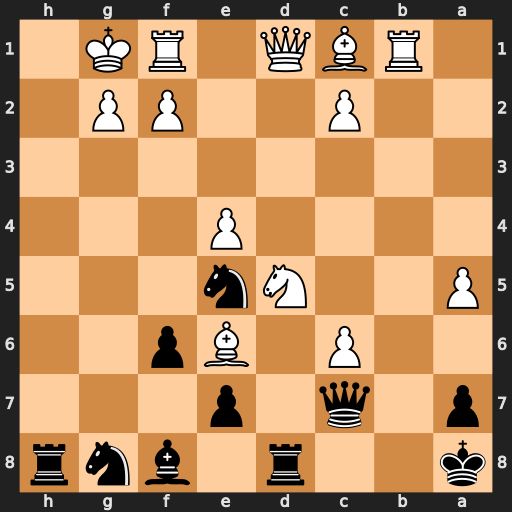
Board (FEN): k2r1bnr/p1q1p3/2P1Bp2/P2Nn3/4P3/8/2P2PP1/1RBQ1RK1
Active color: b
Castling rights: -
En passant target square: -
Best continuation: Nf3+ gxf3 Qh2#